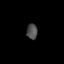
Tissue: lung
Cell type: Myeloid cells
Senescence score: 0.5632
Nuclear area (px): 163
Mean DAPI intensity: 77.933